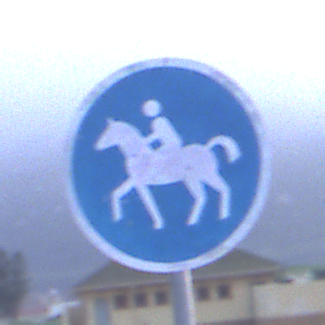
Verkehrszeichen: Reitweg
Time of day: SunriseSunset
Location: Outdoor (Urban)
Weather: Overcast
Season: NotSpecified
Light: Natural